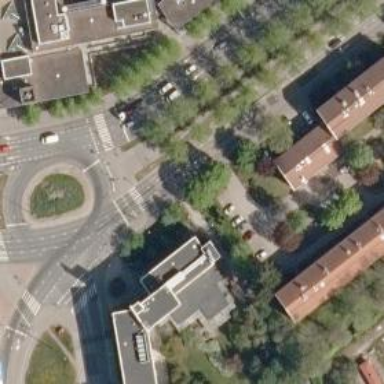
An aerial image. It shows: Asphalt footway.